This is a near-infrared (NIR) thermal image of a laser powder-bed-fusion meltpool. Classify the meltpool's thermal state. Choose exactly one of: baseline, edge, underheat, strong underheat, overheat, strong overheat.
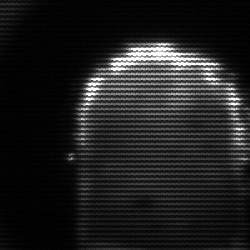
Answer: baseline